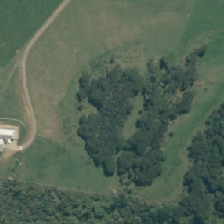
Land cover: manuka_kanuka